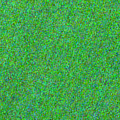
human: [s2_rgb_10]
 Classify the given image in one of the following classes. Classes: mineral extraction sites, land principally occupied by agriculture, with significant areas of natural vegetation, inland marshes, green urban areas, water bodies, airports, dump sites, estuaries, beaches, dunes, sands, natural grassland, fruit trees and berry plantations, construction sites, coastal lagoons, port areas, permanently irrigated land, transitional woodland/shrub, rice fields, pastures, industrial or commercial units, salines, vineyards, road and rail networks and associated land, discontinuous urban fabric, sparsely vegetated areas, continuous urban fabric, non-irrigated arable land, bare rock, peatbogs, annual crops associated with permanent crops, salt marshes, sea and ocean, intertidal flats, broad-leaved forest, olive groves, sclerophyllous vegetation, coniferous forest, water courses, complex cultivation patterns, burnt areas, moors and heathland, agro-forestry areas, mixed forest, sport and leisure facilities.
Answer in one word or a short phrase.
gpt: sea and ocean